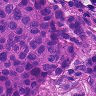
Metastatic tissue present: yes